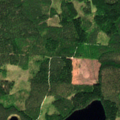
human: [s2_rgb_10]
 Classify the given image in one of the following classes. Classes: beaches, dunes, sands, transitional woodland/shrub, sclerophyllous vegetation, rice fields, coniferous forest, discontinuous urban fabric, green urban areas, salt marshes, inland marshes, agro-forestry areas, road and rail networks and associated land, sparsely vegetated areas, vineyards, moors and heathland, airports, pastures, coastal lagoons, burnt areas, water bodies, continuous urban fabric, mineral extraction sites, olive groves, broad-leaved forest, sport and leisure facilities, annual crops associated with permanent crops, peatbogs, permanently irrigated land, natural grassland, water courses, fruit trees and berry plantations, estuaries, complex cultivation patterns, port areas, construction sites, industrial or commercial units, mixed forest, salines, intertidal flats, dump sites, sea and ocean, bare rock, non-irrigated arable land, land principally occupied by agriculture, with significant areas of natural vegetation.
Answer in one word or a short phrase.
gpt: coniferous forest, transitional woodland/shrub